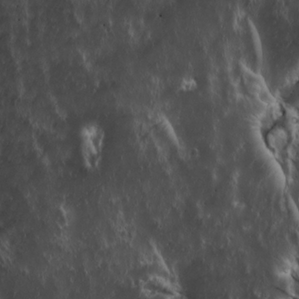
Label: non_frost